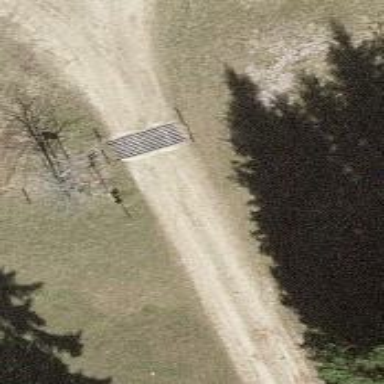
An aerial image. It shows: Cattle grid barrier.